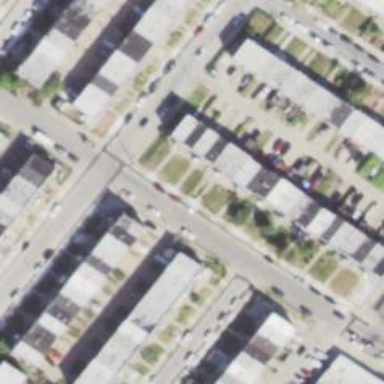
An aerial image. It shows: Alleyway designated as service road.